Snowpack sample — Snodgrass Mountain, Crested Butte, Colorado (2/4/25, 12:06 PM MST)
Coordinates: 38.923, -106.968
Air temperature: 35 °F
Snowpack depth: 80 cm
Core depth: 80 cm
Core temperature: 32 °F
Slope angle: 14°, slope face: 78°
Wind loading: low
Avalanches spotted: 0
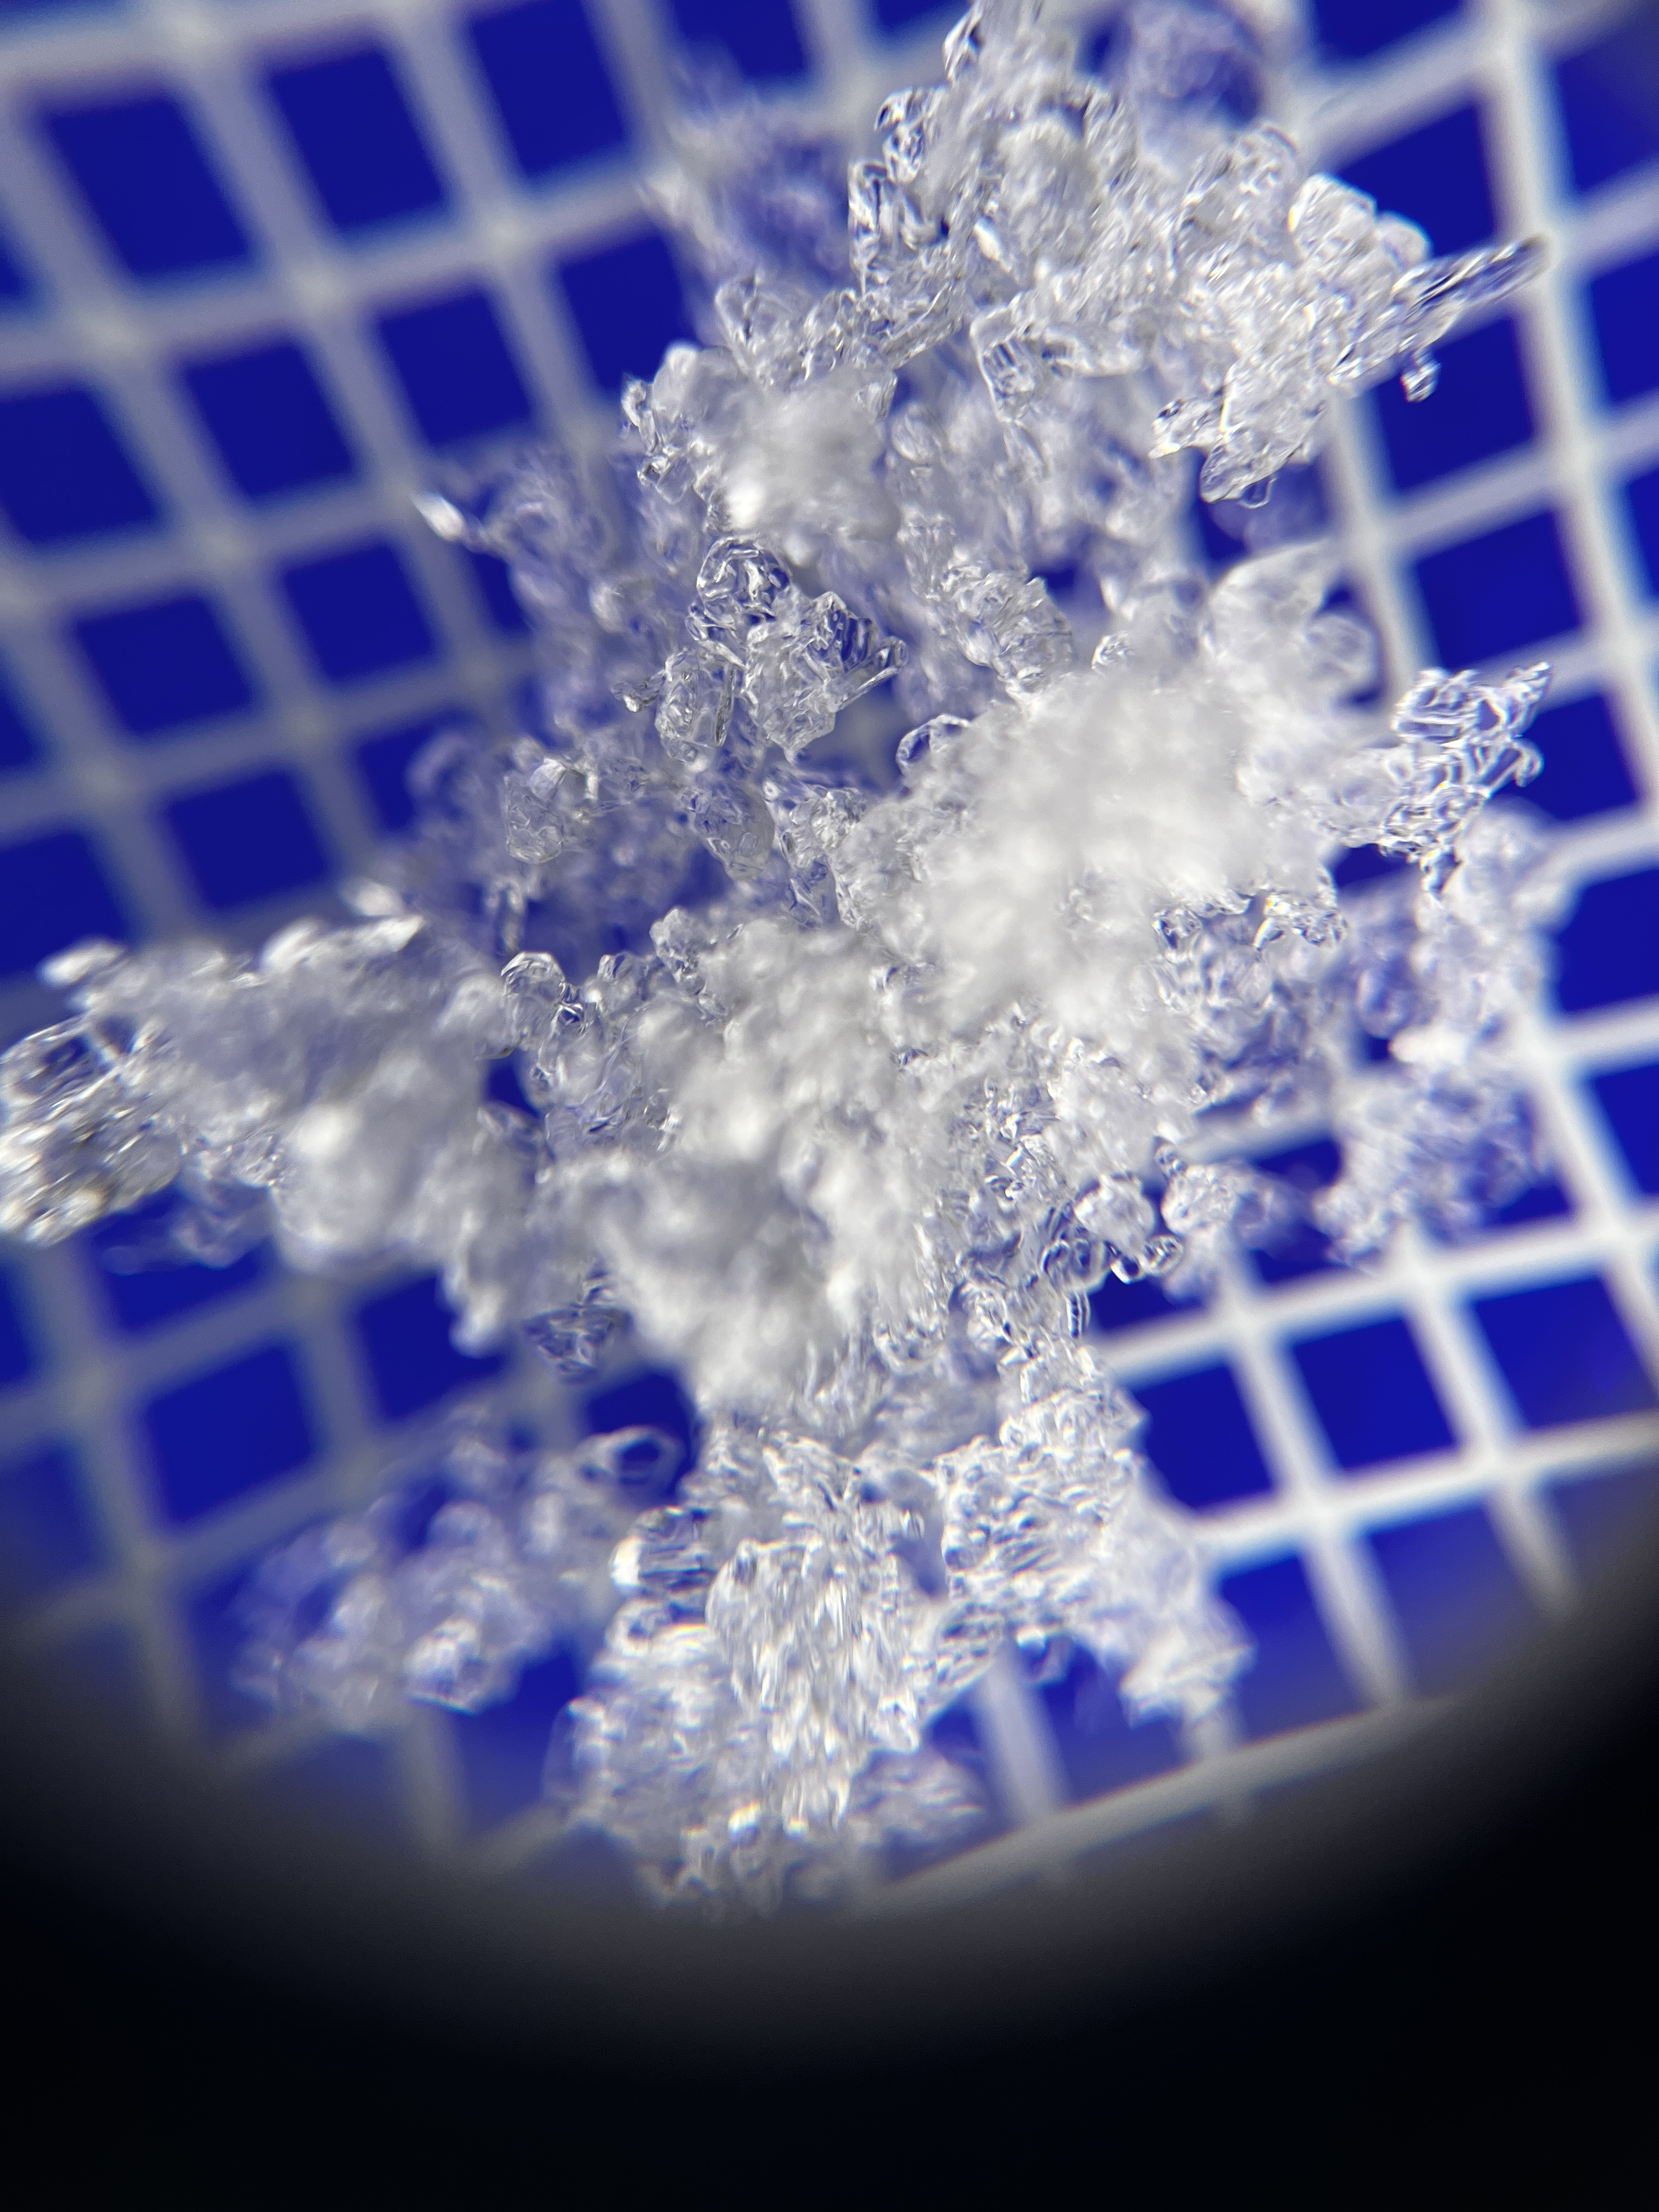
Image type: magnified_profile
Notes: No avalanches nearby, unusually warm weather for the last month reported by residents, Collected 25 yards from treeline